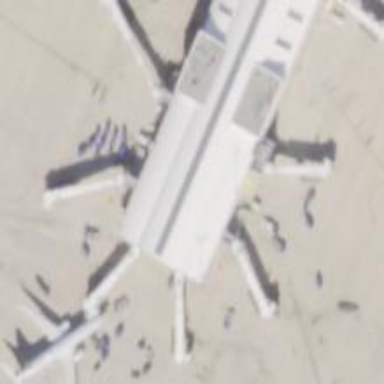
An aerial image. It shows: Airport gate.